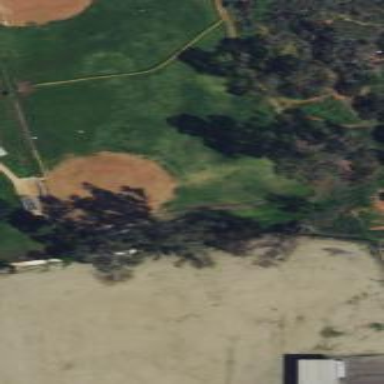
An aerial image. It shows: Baseball pitch for leisure land activities.